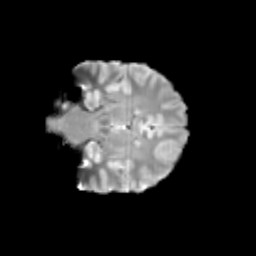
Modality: T2w
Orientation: coronal
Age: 11
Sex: female
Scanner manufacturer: siemens
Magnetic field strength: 3 T
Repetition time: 3.8 s
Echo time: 0.07 s